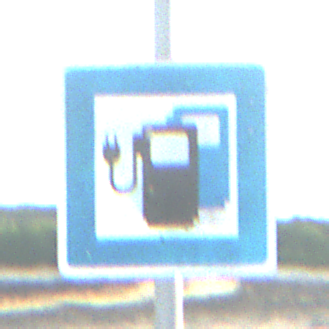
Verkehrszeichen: LadestationFuerElektrofahrzeuge
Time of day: SunriseSunset
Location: Outdoor (Beach)
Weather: Clear
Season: NotSpecified
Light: Natural